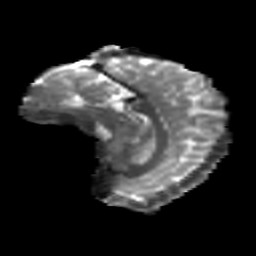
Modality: T2w
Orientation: sagittal
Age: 15
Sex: female
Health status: ill
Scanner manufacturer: ge
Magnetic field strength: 3 T
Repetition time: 7.5 s
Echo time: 0.079 s